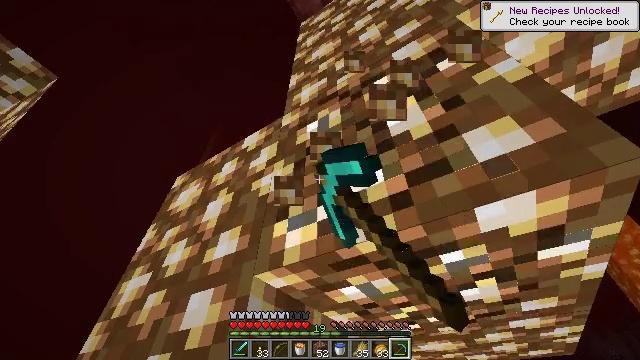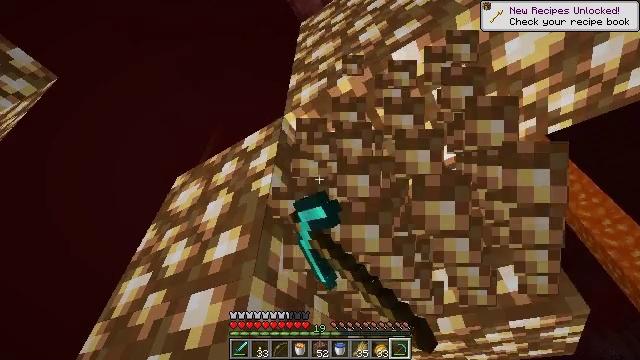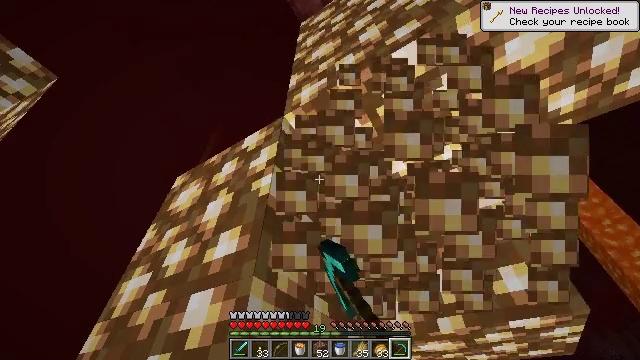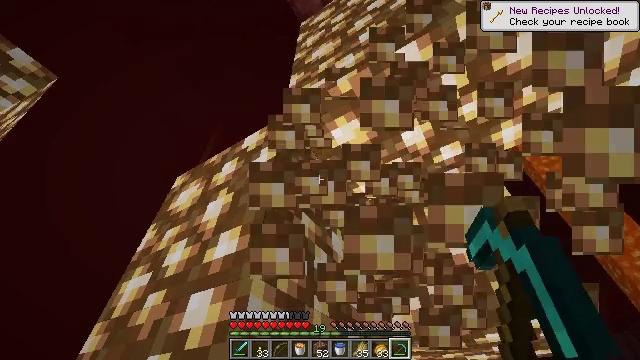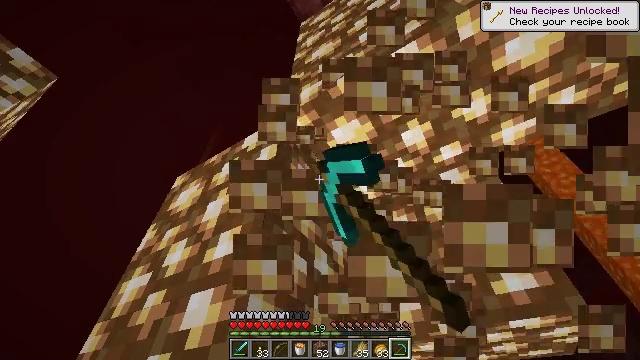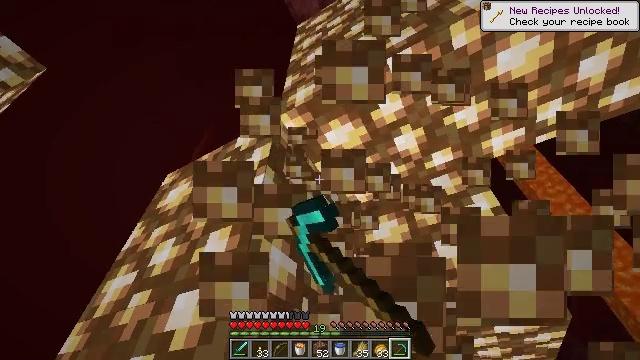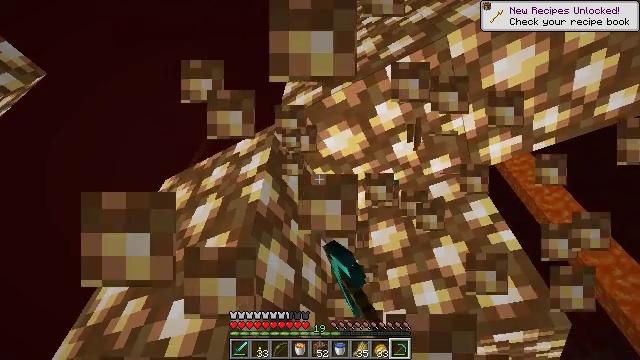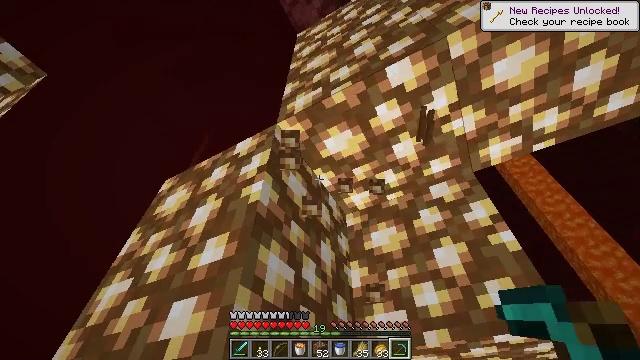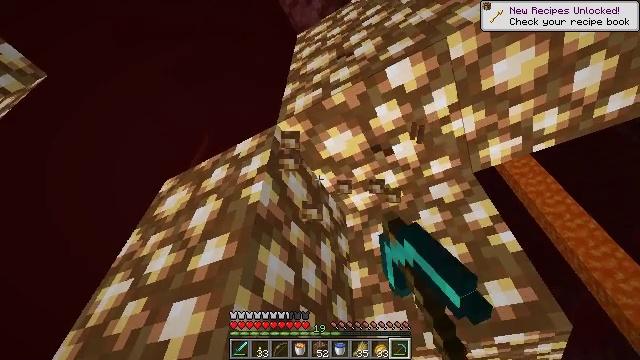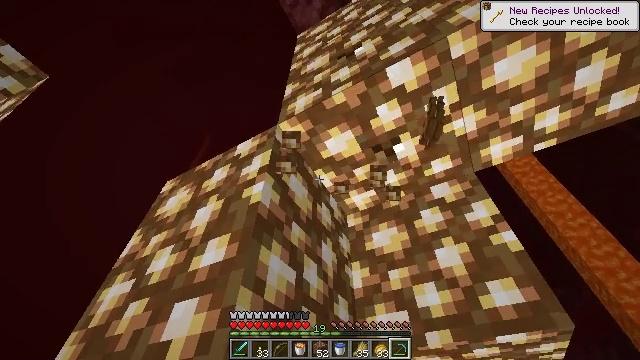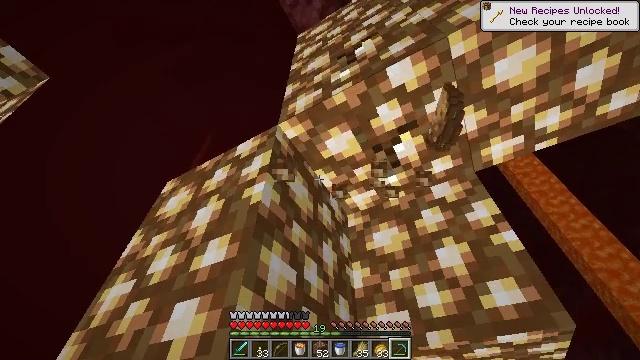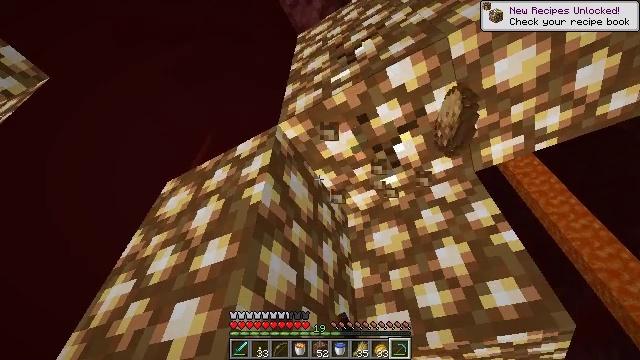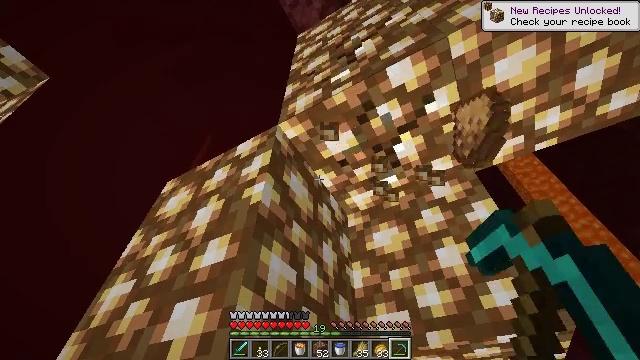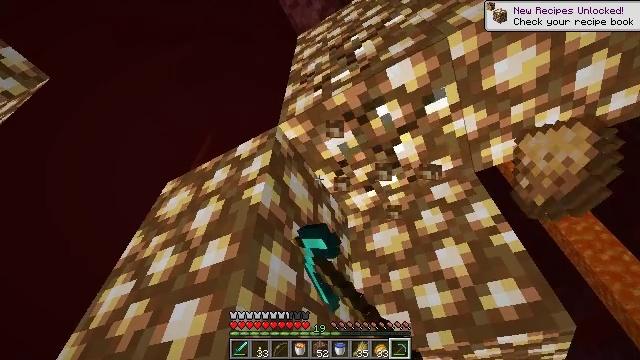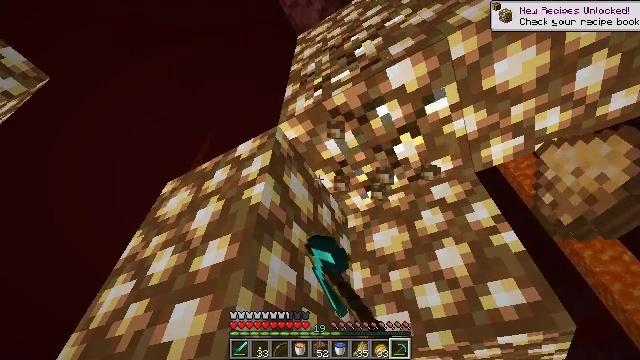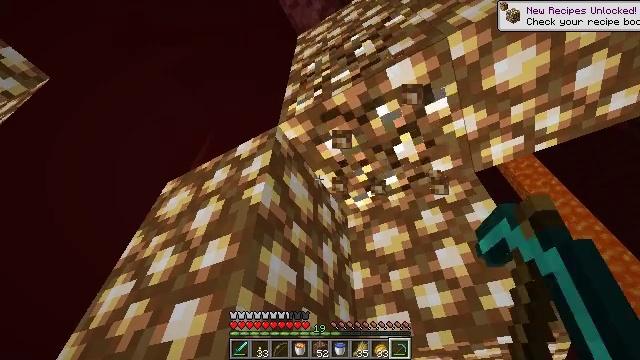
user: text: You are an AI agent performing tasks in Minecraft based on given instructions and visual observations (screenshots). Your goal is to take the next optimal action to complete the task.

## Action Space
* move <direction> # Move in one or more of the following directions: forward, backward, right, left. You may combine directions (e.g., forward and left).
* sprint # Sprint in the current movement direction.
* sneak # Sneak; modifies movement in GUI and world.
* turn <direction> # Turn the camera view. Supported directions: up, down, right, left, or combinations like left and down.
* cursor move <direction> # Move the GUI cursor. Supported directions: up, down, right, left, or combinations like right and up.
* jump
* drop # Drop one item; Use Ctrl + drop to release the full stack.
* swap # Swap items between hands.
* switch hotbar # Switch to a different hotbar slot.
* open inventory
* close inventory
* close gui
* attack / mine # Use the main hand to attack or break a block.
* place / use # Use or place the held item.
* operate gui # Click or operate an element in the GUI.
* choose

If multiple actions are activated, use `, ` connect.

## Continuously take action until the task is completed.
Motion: motion action
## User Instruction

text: Destroy the glowstone to harvest components.
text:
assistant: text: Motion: attack / mine
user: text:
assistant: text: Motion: attack / mine
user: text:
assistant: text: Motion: attack / mine
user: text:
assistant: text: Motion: attack / mine
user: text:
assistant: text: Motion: turn right, attack / mine
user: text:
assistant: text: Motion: turn up, attack / mine
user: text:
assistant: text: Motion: attack / mine
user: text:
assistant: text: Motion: attack / mine
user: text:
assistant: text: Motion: attack / mine
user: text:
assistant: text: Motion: attack / mine
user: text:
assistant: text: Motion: attack / mine
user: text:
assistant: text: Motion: attack / mine
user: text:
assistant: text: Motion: attack / mine
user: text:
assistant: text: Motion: attack / mine
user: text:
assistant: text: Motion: attack / mine
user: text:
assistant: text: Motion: attack / mine
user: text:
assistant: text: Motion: attack / mine
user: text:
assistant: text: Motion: attack / mine
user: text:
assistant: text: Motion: attack / mine
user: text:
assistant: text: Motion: attack / mine
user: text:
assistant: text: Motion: attack / mine
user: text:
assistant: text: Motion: turn right and down, attack / mine
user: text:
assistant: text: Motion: turn right and down, attack / mine
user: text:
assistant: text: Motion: turn right and down, attack / mine
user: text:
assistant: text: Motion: attack / mine
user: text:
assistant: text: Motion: attack / mine
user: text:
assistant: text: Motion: attack / mine
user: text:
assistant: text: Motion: attack / mine
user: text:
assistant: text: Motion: attack / mine
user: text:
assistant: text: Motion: attack / mine